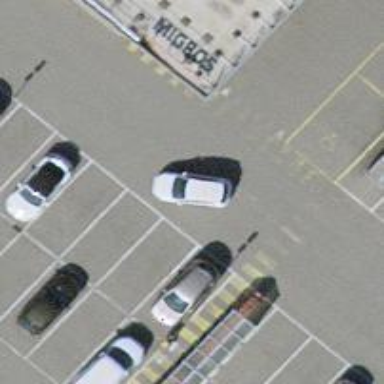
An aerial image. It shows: Asphalt parking aisle off service road.